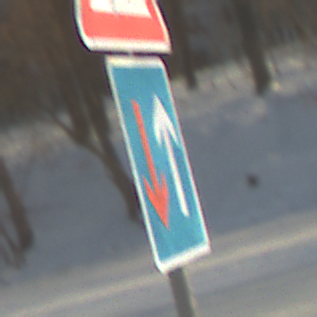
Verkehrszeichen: VorrangVorGegenverkehr
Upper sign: FussgaengerRechts
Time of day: MorningAfternoon
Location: Outdoor (Suburban)
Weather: PartlyCloudy
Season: NotSpecified
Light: Natural